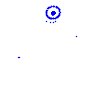
Particle: kaon